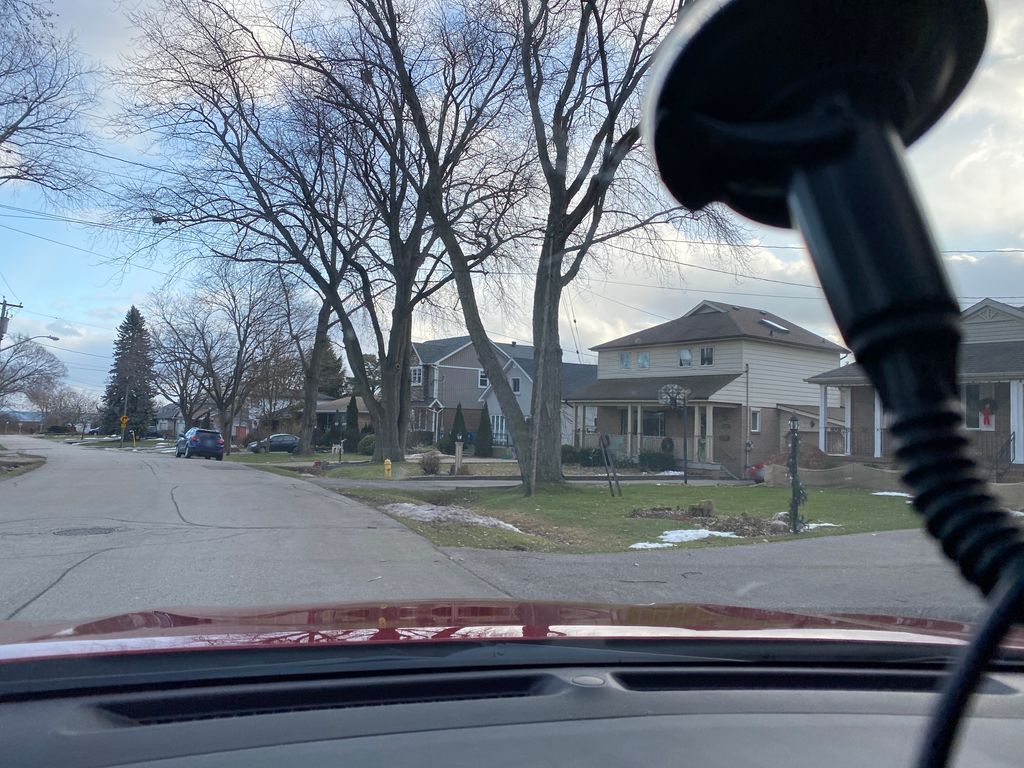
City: toronto